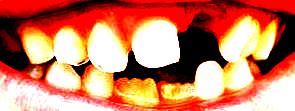
Condition: hypodontia